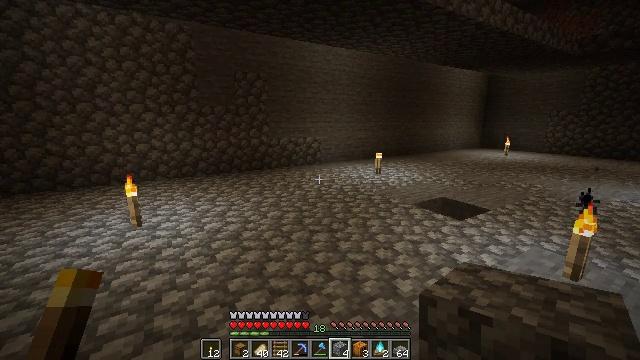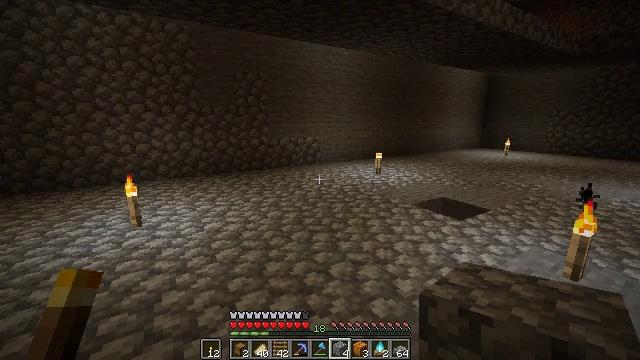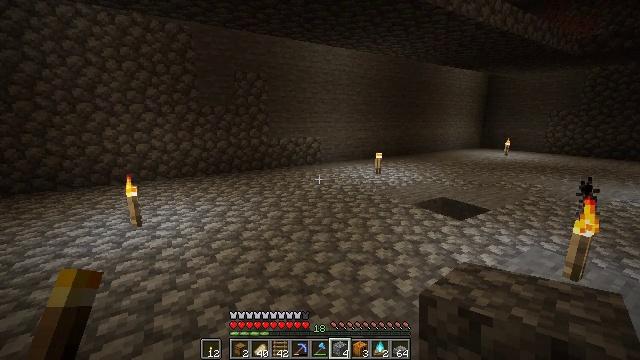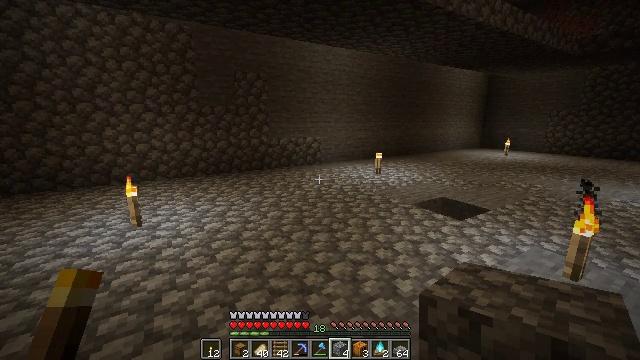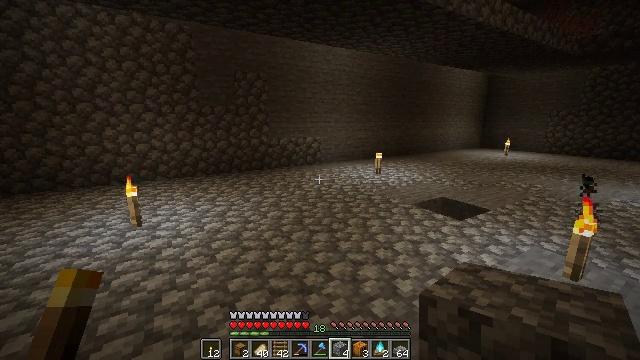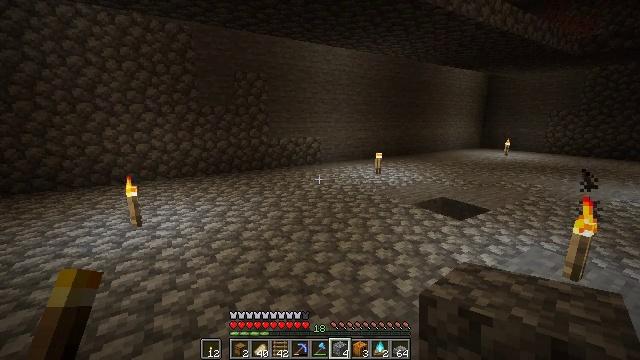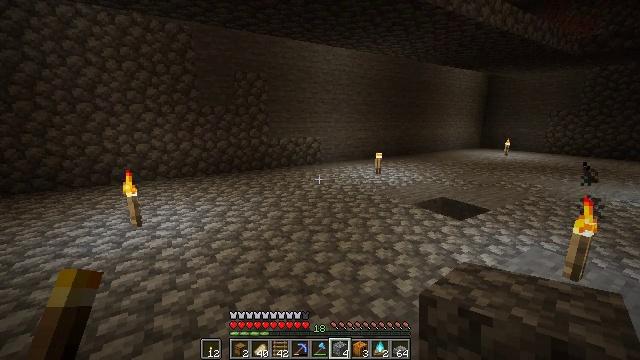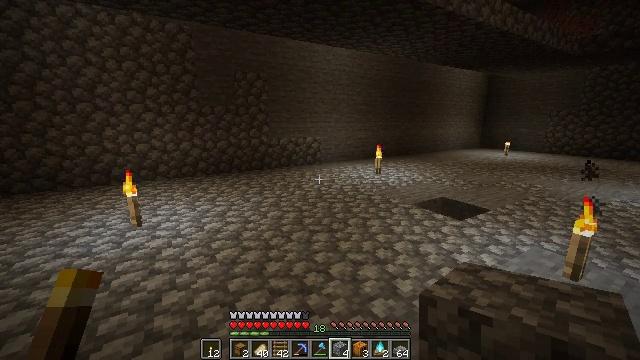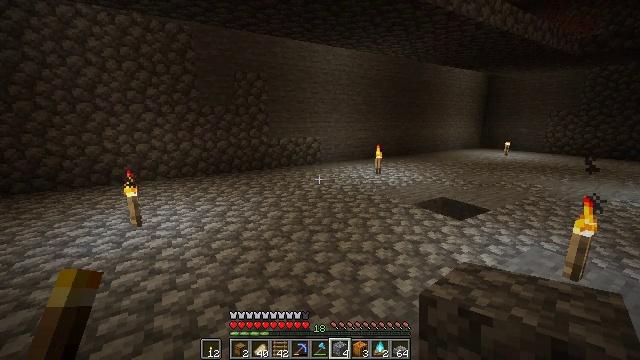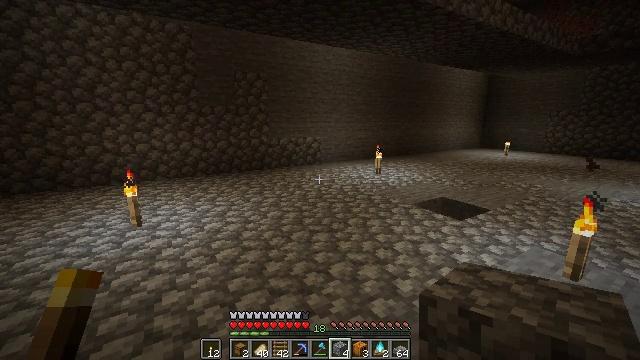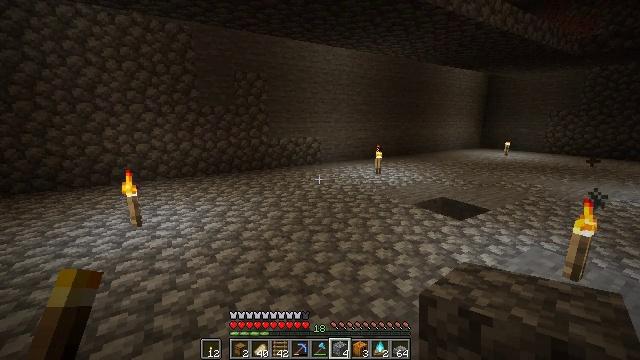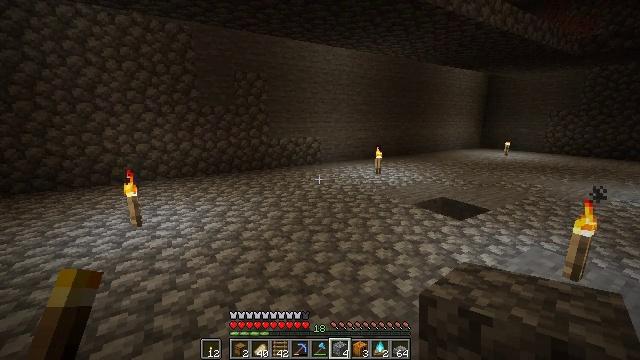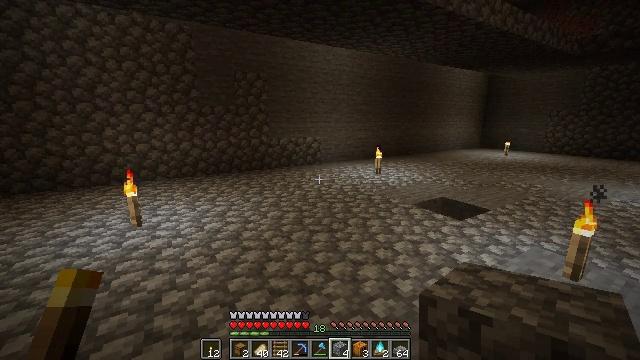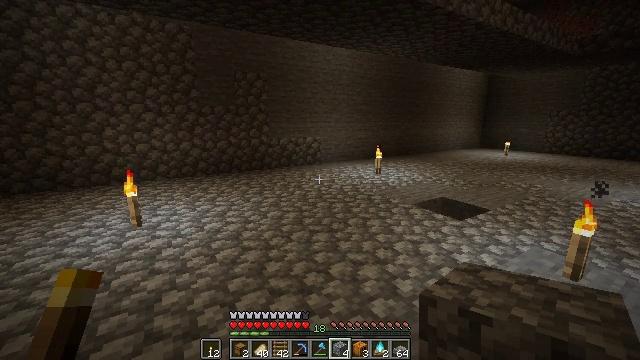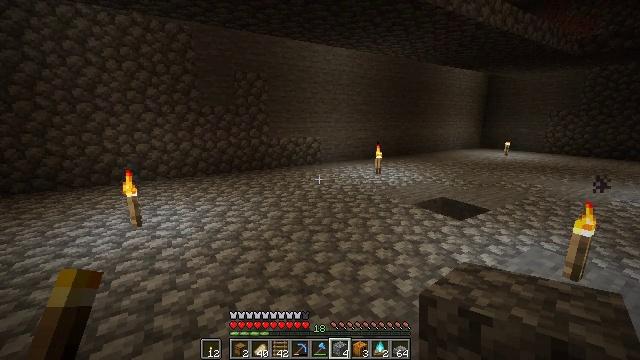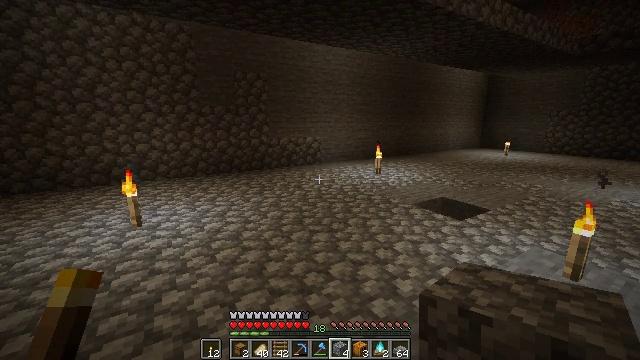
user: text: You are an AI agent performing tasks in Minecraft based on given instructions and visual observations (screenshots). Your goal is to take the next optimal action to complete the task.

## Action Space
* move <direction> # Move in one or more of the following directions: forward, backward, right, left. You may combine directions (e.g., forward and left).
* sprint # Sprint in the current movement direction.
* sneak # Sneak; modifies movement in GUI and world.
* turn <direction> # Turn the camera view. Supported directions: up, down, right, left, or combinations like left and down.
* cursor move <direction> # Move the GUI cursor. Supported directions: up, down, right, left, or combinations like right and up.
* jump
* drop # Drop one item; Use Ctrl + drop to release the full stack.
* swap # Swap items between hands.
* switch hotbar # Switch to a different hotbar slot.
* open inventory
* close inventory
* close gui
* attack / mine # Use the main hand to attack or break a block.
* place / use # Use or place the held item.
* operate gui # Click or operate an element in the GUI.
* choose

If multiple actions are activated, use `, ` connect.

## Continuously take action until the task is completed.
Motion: motion action
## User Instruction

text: Break the ladder to collect it.
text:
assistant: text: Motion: no_op
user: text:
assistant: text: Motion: no_op
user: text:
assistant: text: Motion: no_op
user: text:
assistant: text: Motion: no_op
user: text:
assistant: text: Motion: no_op
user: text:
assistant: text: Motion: no_op
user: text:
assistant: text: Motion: no_op
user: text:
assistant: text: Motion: no_op
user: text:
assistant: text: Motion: no_op
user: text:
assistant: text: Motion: no_op
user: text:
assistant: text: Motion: no_op
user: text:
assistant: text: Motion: no_op
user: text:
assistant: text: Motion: no_op
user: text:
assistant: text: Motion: no_op
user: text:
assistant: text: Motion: no_op
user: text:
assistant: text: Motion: no_op
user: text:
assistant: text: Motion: no_op
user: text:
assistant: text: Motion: no_op
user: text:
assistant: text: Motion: no_op
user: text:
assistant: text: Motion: no_op
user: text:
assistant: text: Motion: no_op
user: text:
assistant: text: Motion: no_op
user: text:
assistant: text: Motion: no_op
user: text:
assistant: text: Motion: no_op
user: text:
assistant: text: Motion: no_op
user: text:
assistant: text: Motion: no_op
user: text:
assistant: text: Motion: no_op
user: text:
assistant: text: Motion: no_op
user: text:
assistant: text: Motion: no_op
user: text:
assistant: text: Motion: no_op